Question: Where in my settings is autocomplete failing to decipher what it's suggesting? This is obviously syntactically incorrect, I'm inside the quotes for a tag and it's suggesting more tags.
Example:

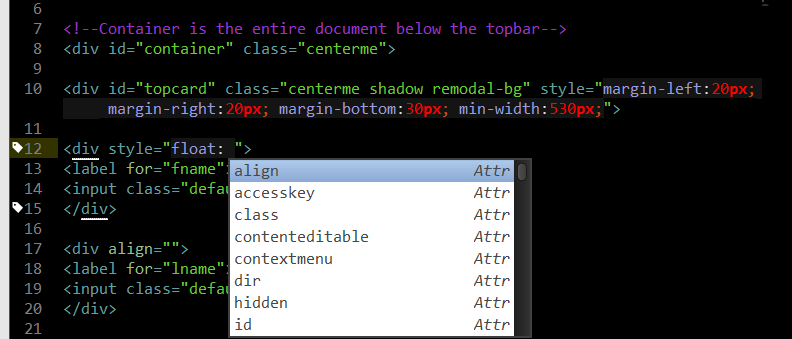
Answer: This is due to the way Sublime Text scopes work. Autocompletion is based on the scope of the character immediately to the right of the caret when there is no selection. In your example, it is the '"' character. It therefore doesn't see that the caret is actually inside the 'style' attribute, because it sees CSS as only what is between the quotes, and not the quotes themselves. Therefore, it suggests other attribute names.
The workaround is simply to ensure there is a space between where you are typing and the closing '"' character of the attribute value.
<URL>
EDIT: I have now suggested a fix for this in <URL>. If it gets accepted, it will be available in the next ST3 build. Alternatively, you can follow the instructions in the repo's Readme to grab the changes sooner.
EDIT: and <URL> to make the same fix when typing just before the '</style>' tag.